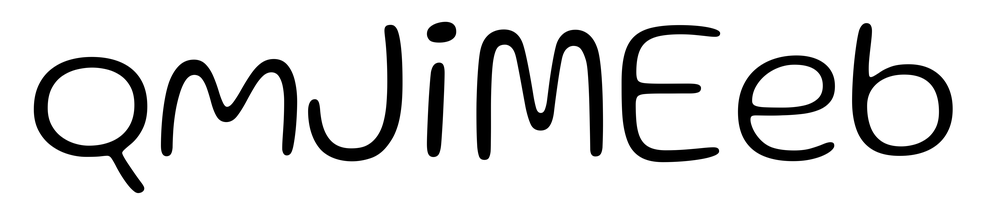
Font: Gluten_ExtraLight